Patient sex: M
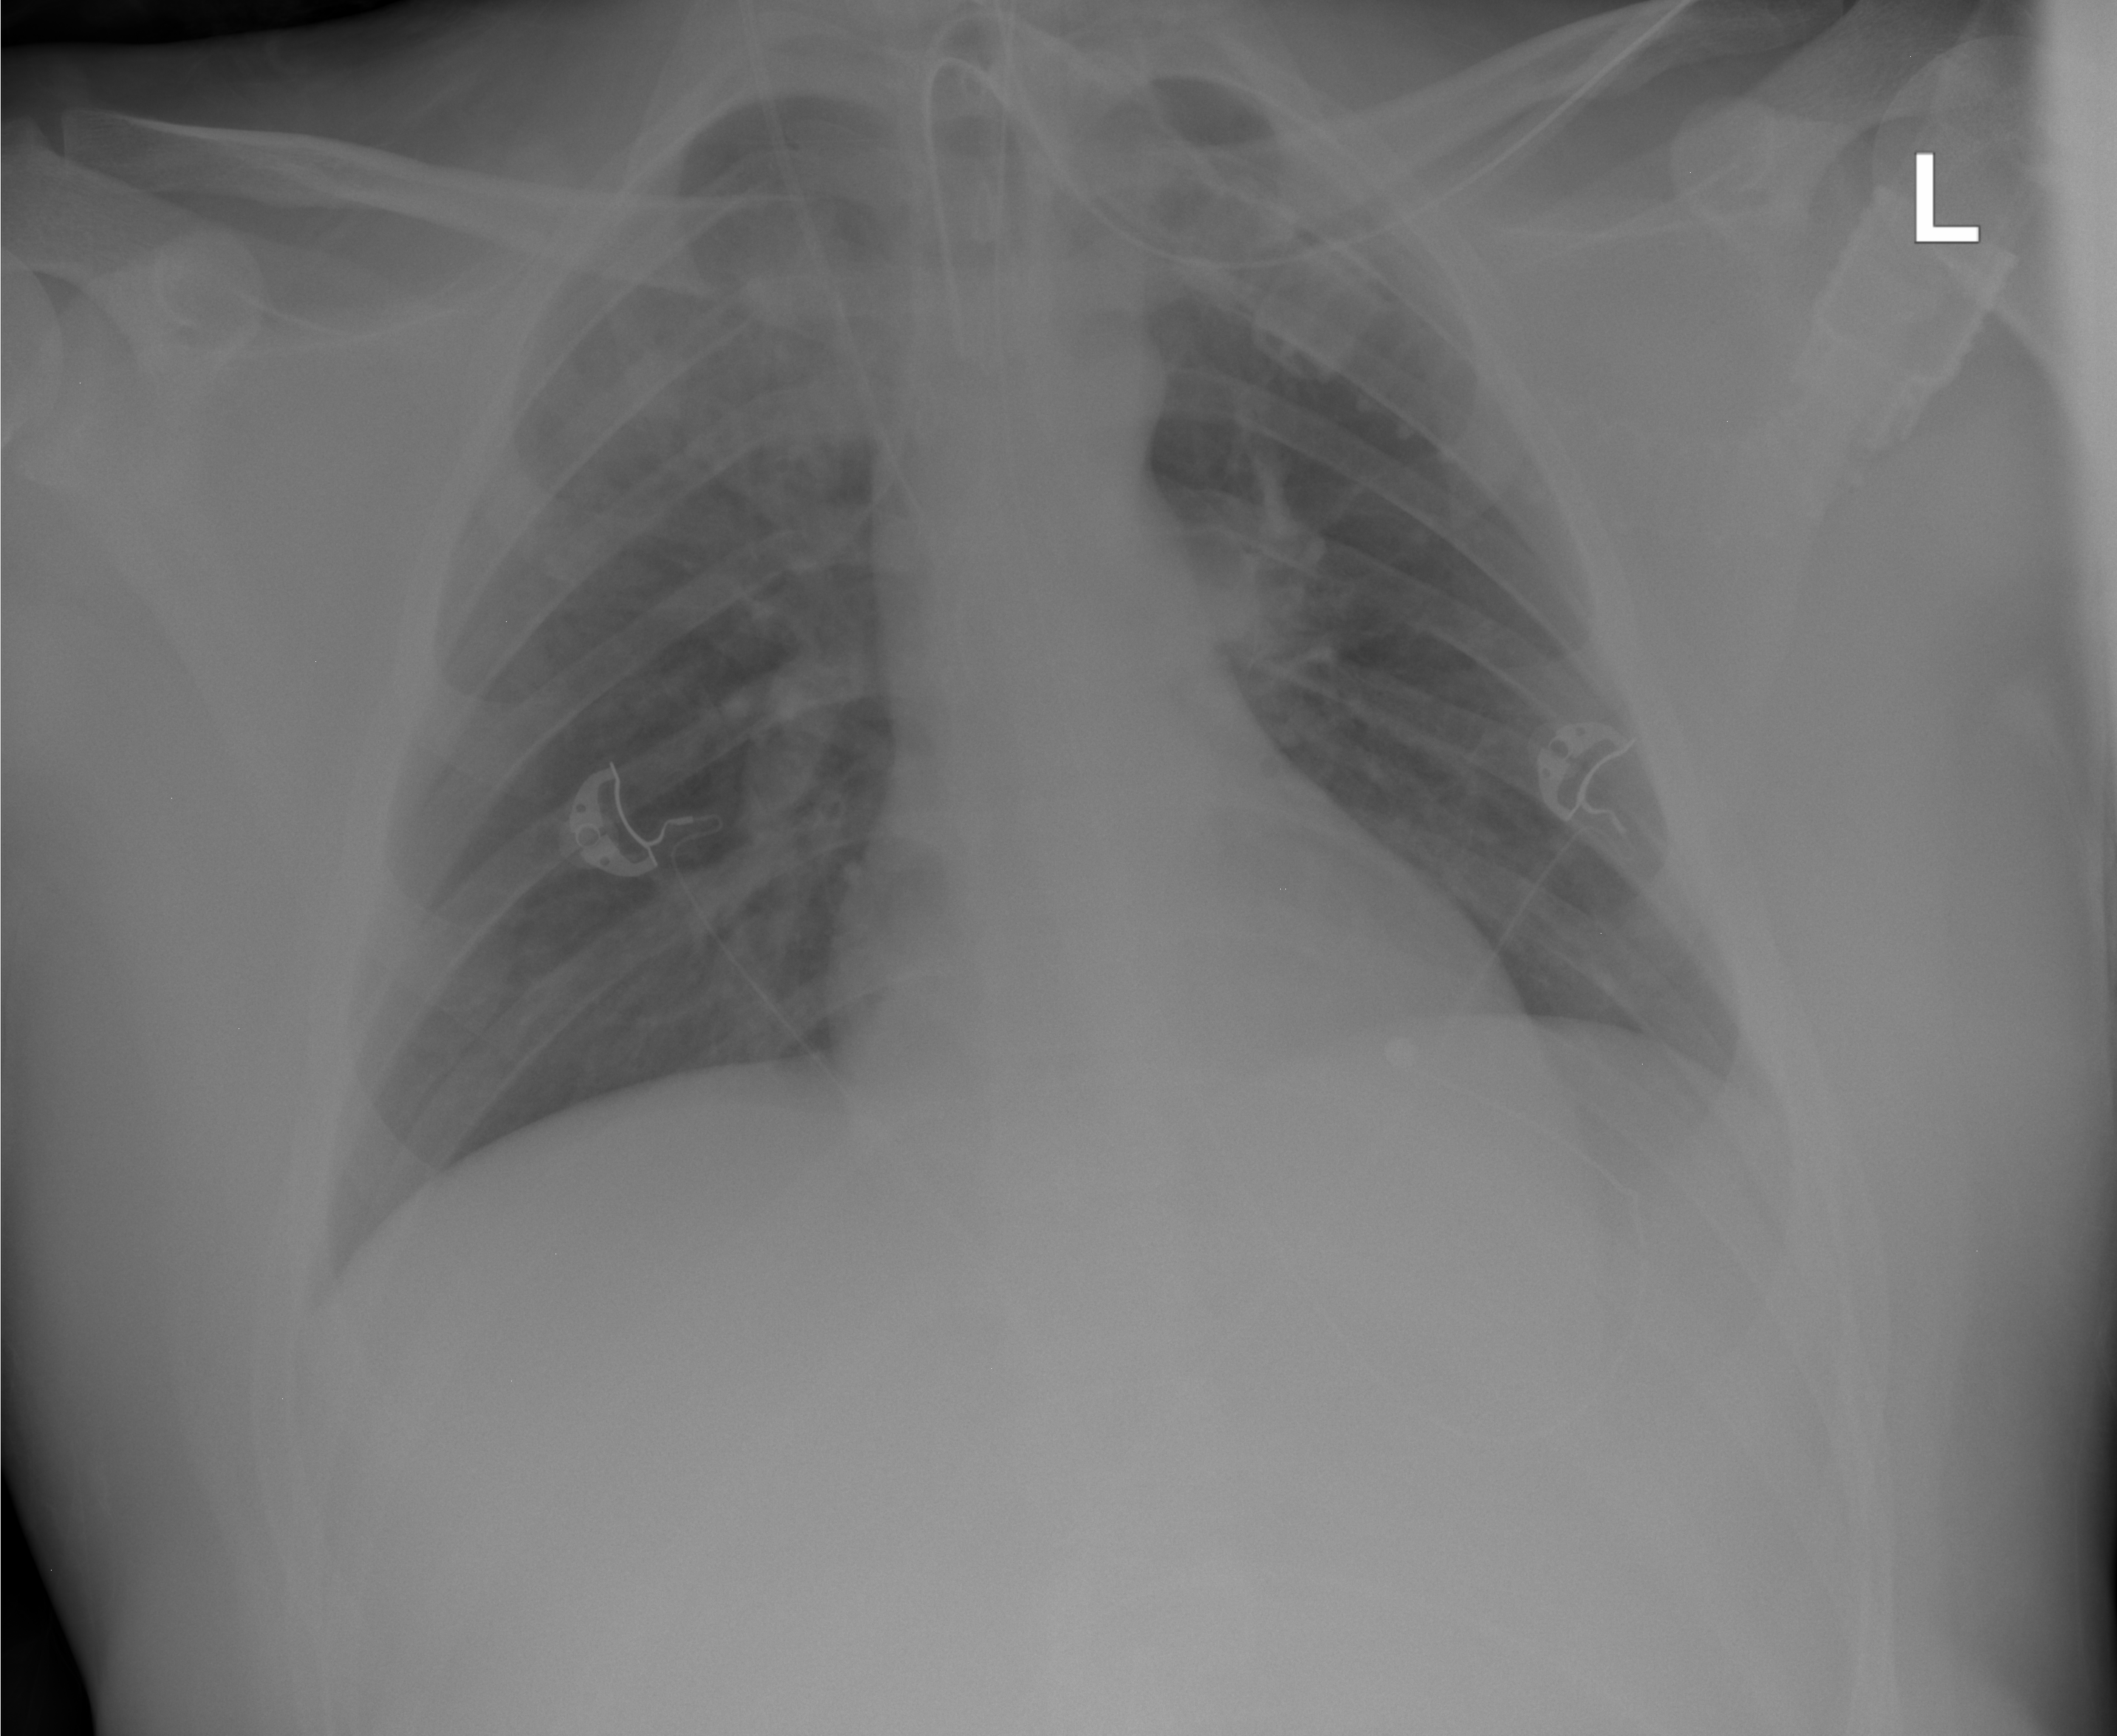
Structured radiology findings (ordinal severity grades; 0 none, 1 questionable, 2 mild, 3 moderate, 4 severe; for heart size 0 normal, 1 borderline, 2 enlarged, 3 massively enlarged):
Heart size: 0
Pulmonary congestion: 0
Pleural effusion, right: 0
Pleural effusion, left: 0
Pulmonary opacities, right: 2
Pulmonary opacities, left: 0
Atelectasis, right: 0
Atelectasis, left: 0